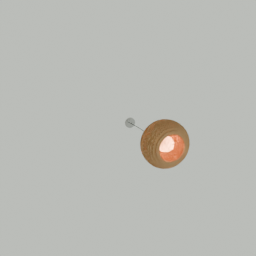
Label: lighting